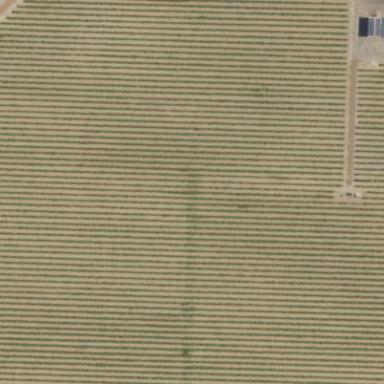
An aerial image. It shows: Vineyard.